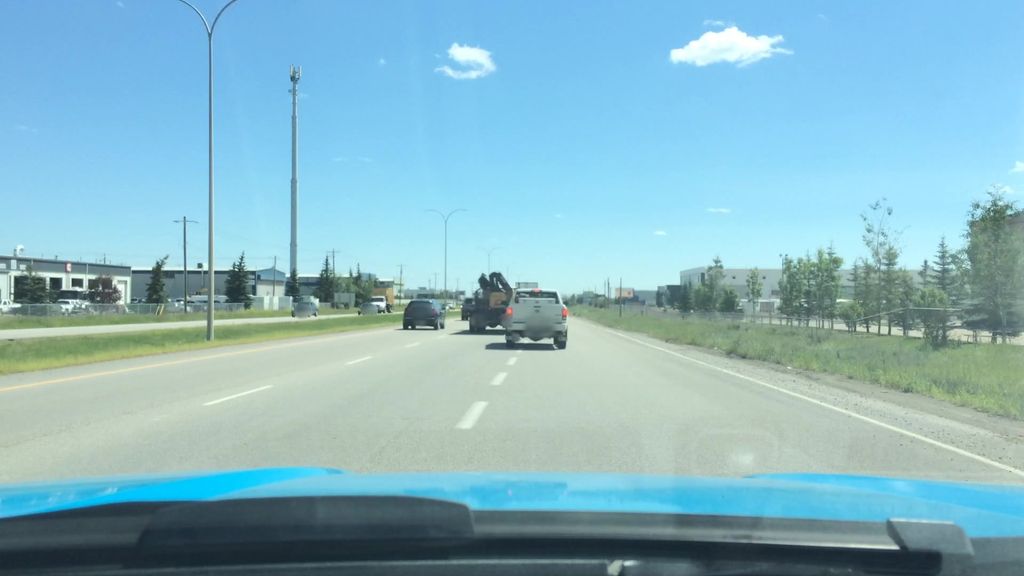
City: calgary